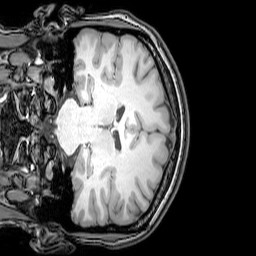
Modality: T1w
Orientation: coronal
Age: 20
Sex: female
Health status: healthy
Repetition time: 0.081 s
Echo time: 0.037 s